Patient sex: M
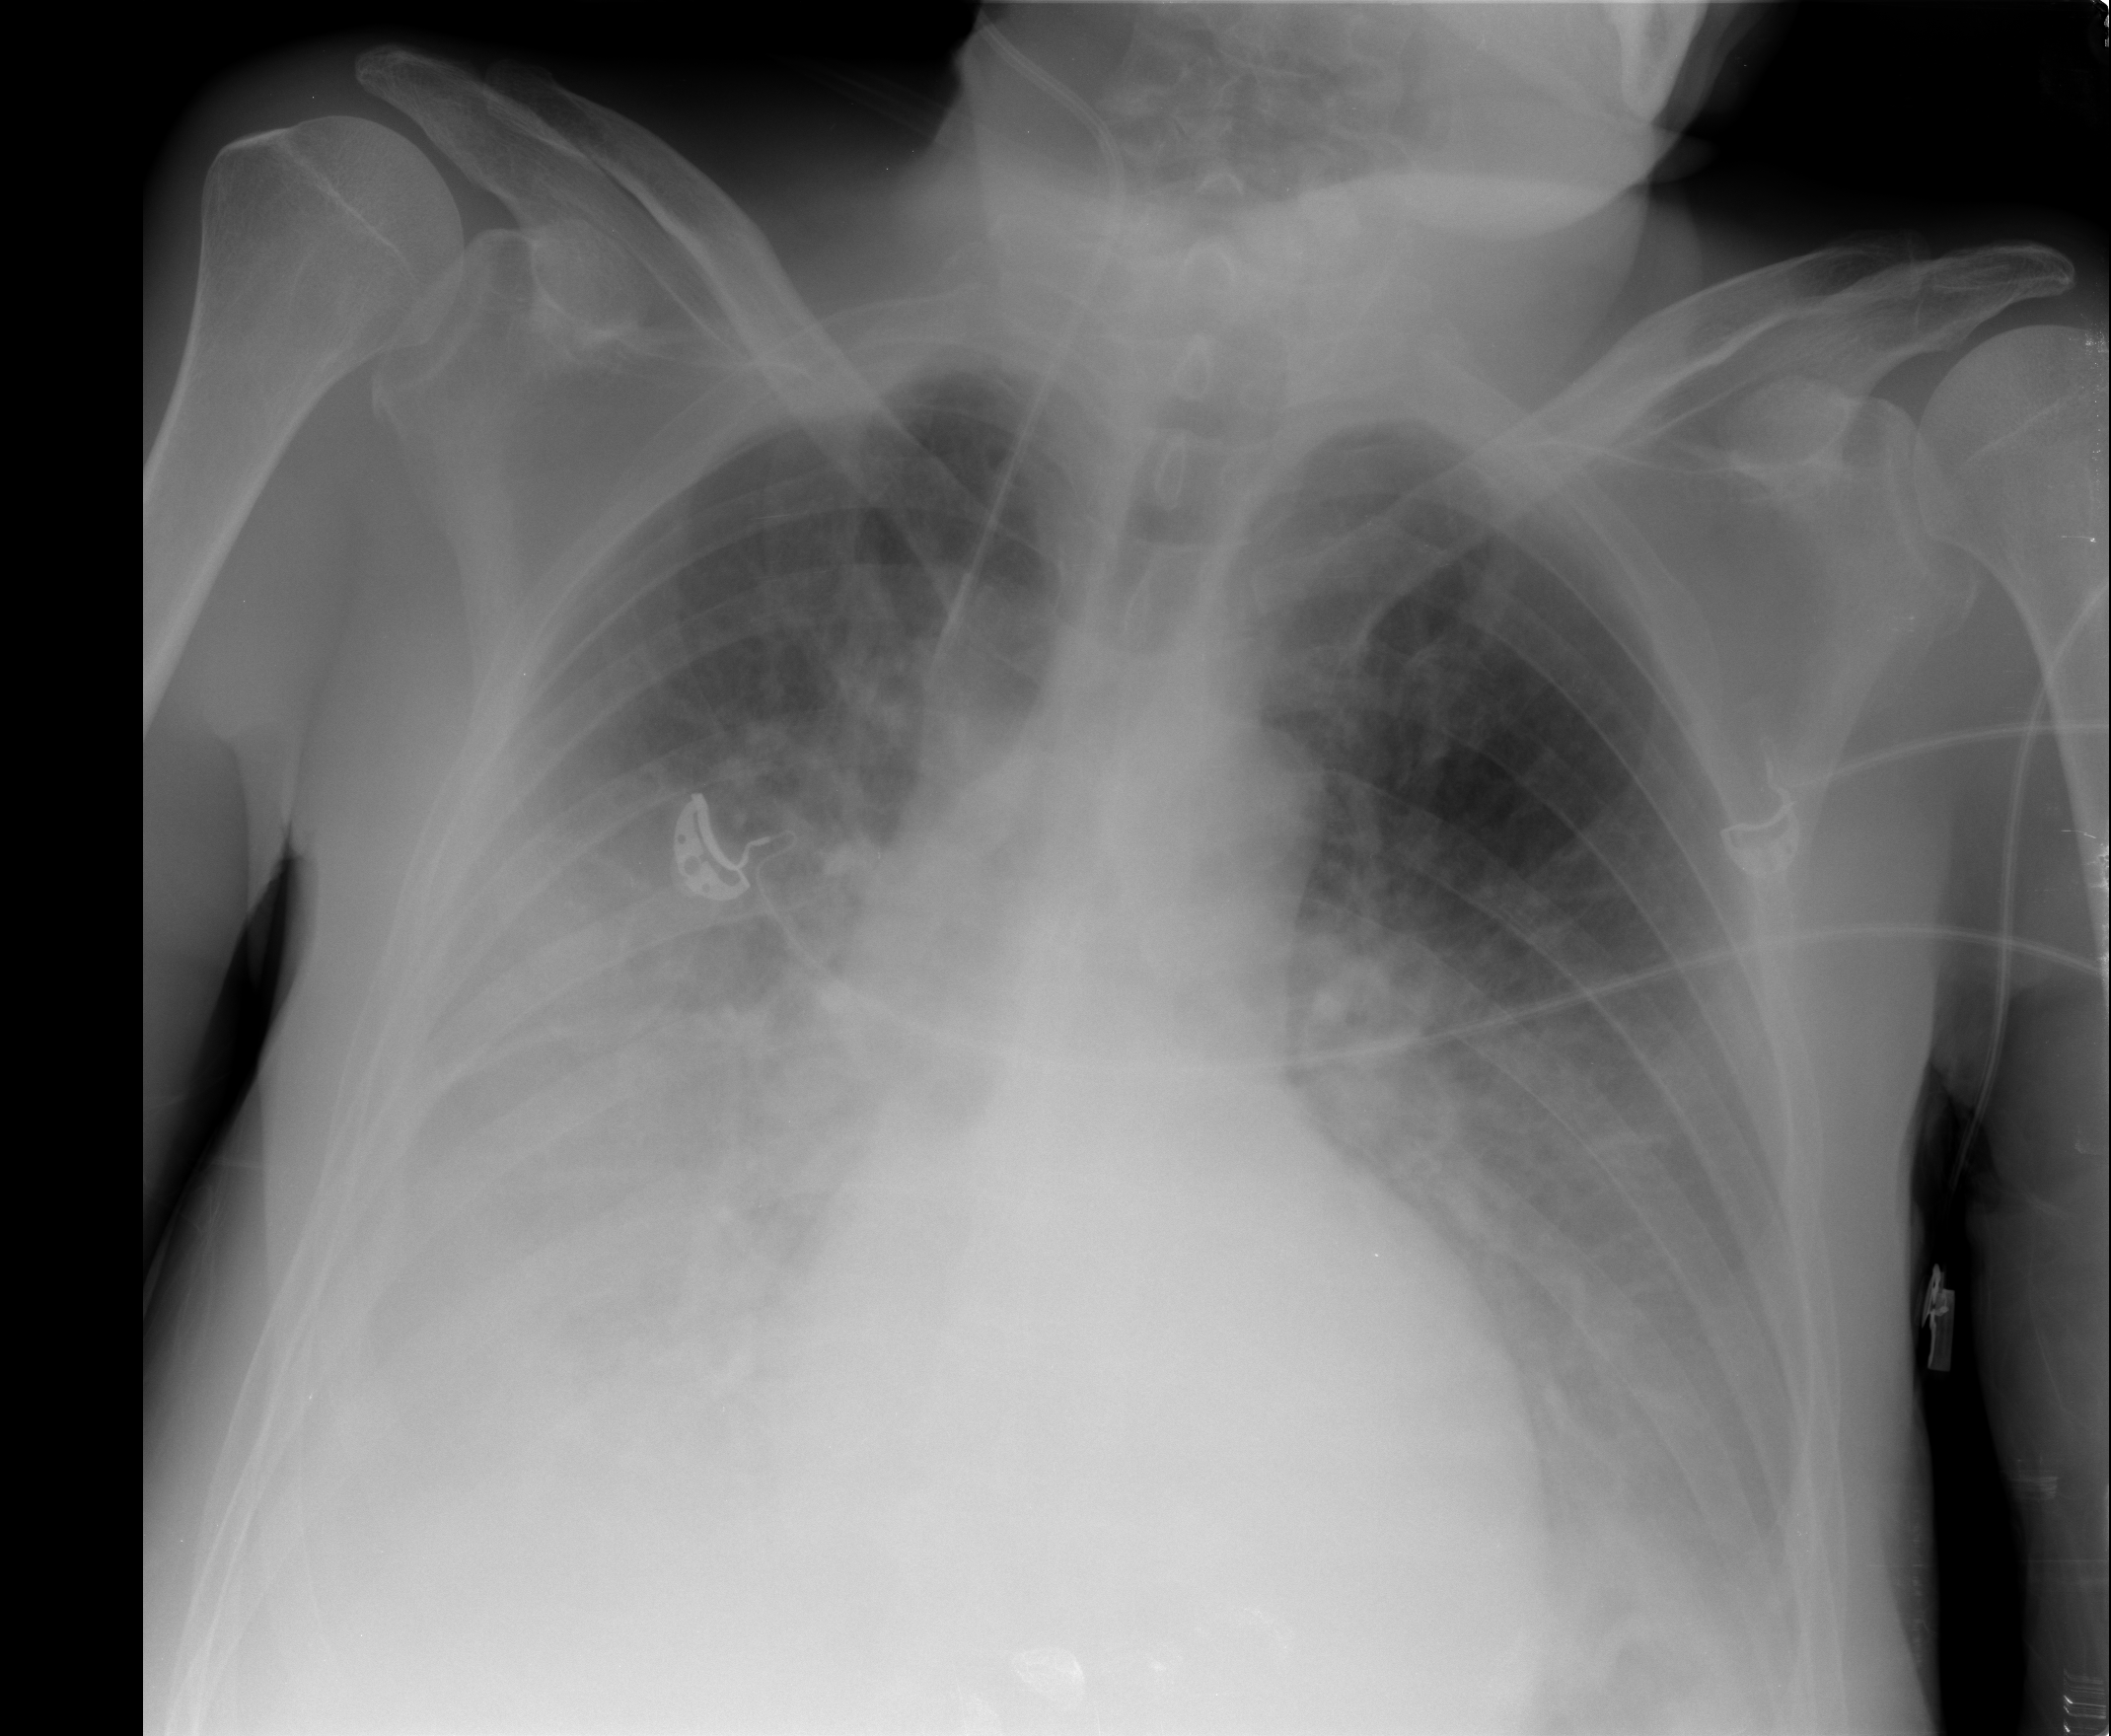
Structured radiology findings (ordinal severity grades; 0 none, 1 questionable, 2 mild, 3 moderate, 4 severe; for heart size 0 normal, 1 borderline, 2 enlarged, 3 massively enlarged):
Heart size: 1
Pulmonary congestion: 0
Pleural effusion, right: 3
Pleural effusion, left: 3
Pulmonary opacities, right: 2
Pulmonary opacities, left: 2
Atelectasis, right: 3
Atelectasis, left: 2